Interaction volume radius: 5 \u00c5
Interaction volume height: 20 \u00c5
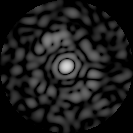
Disorder parameter: 0.8503